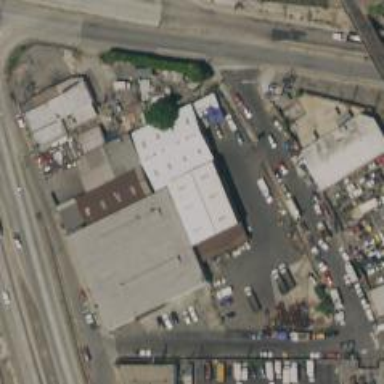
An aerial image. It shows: Warehouse.